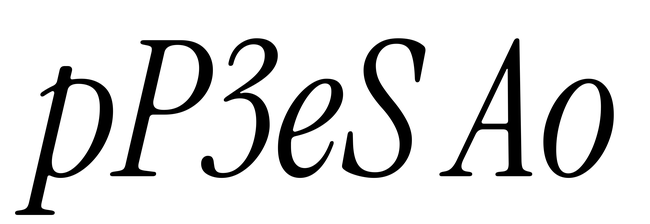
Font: InstrumentSerif-Italic